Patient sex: M
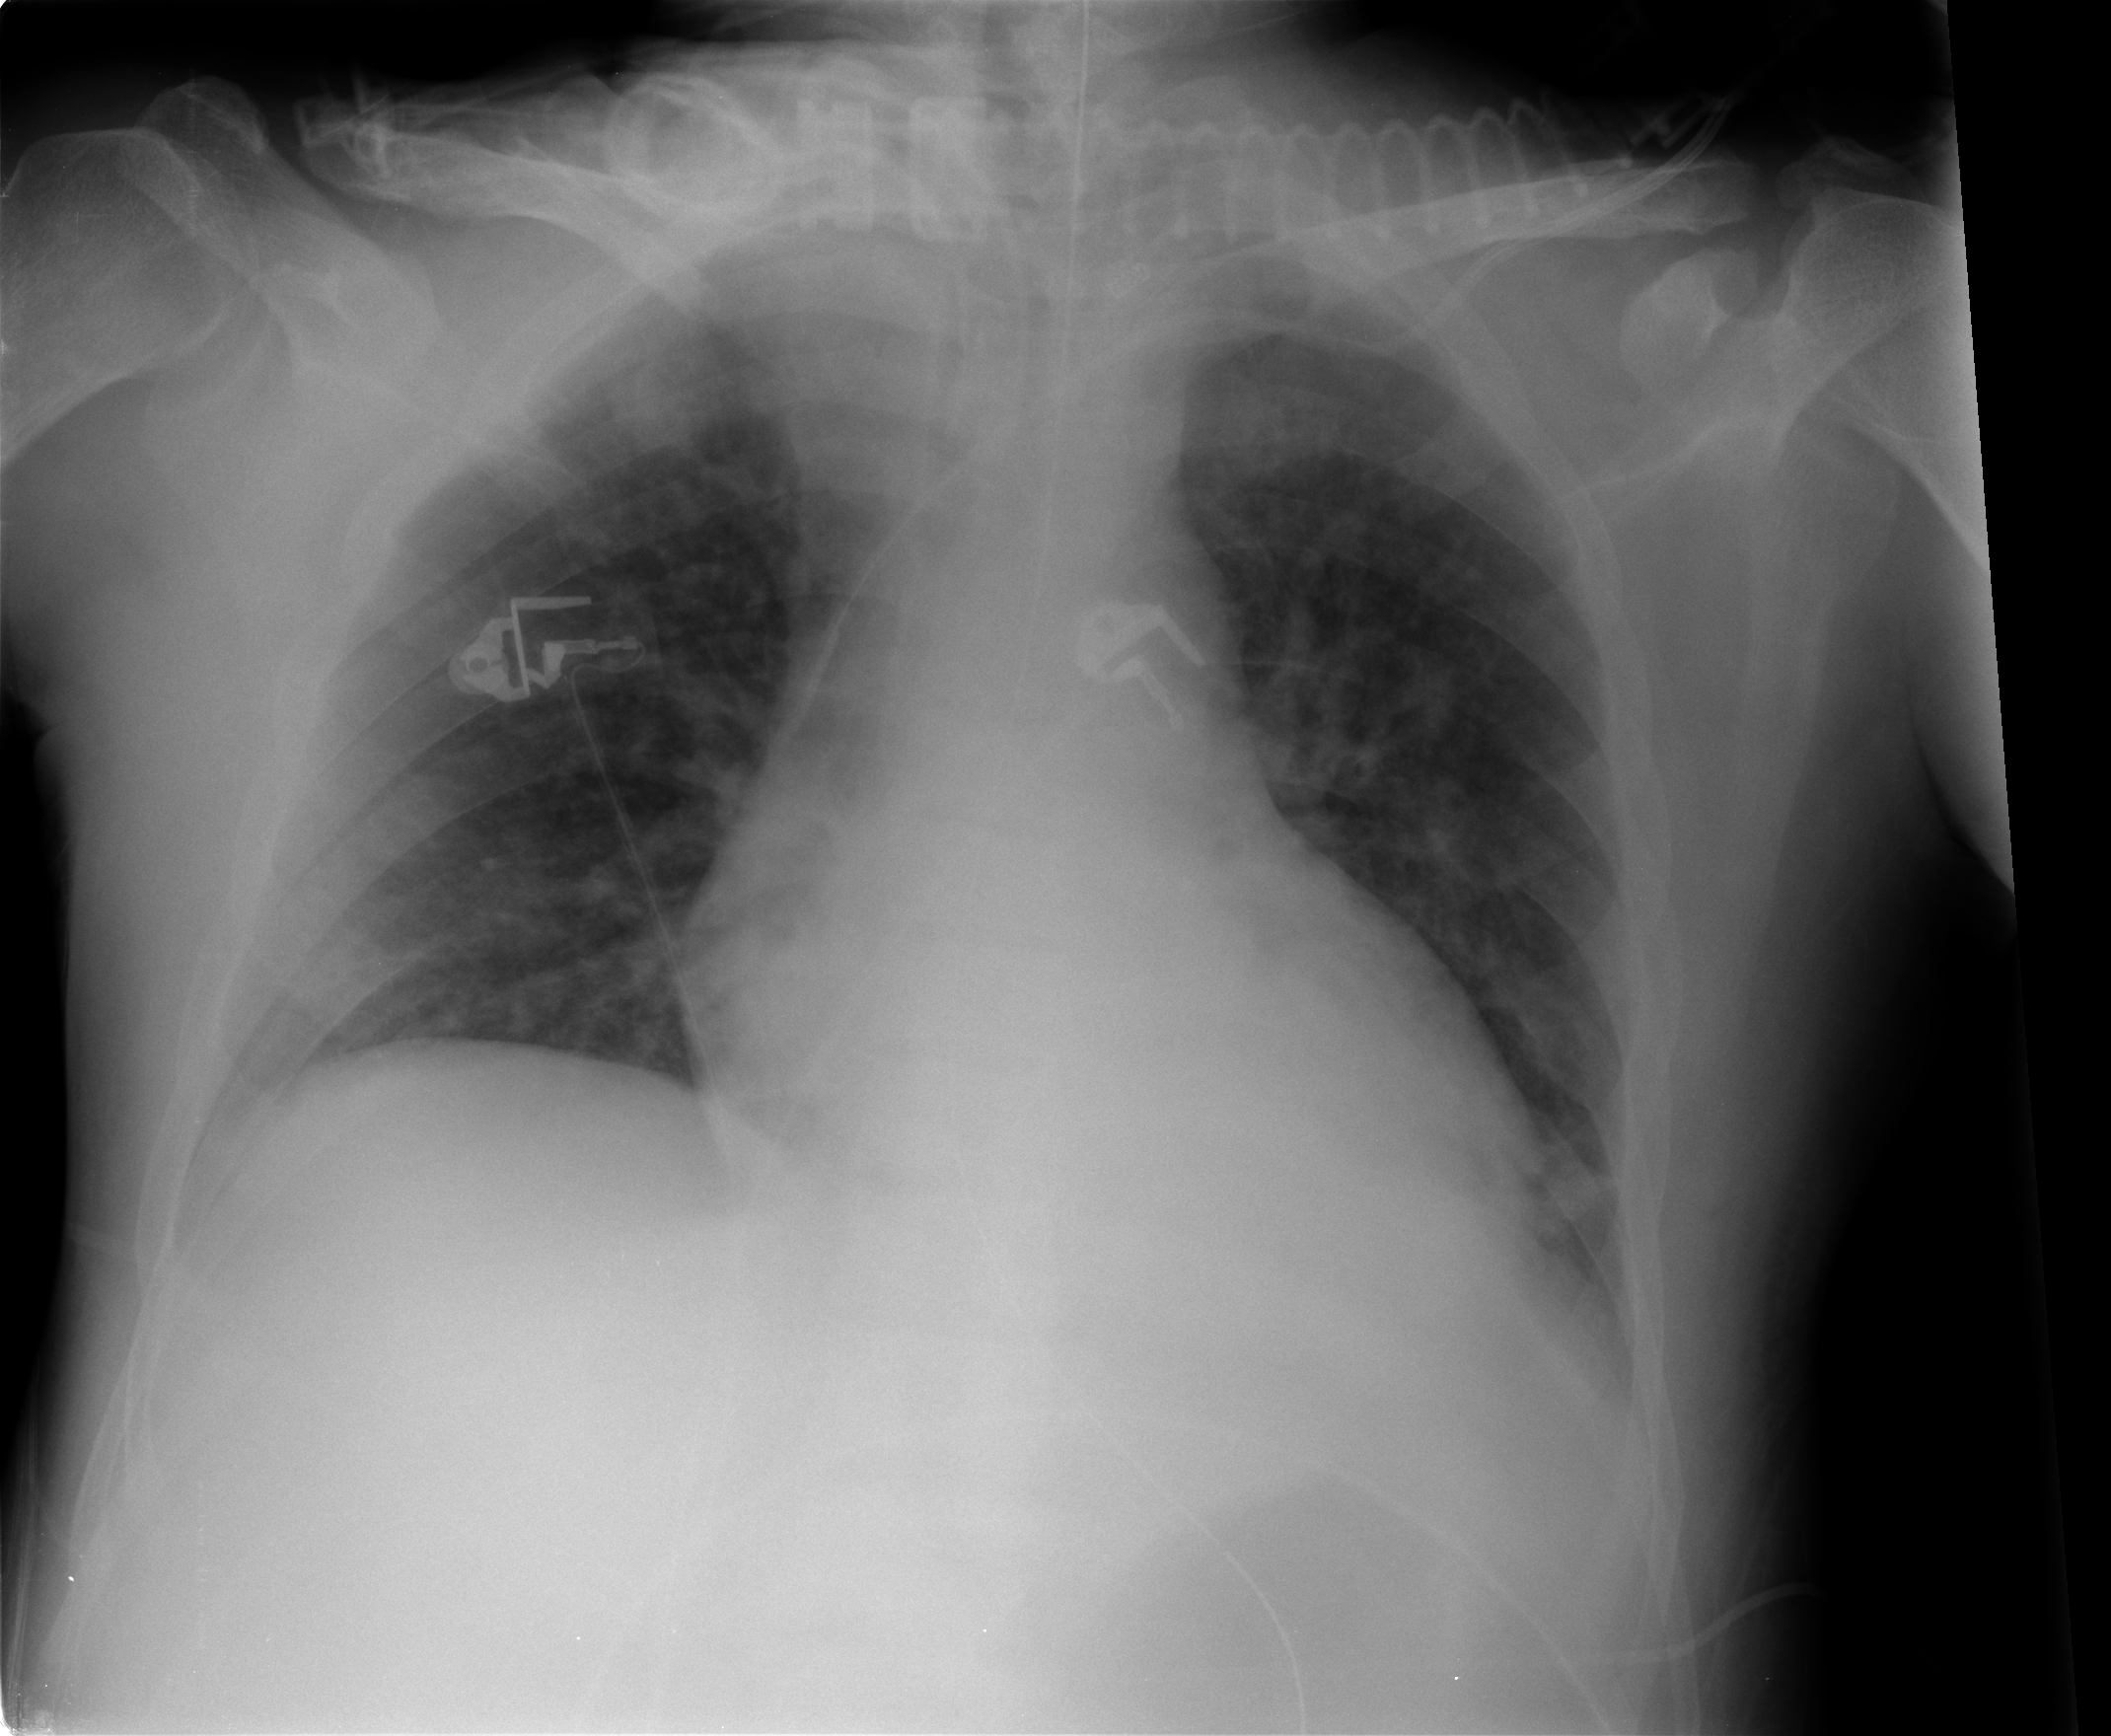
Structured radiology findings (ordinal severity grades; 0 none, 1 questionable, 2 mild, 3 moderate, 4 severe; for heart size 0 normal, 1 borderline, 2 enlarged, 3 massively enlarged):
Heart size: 2
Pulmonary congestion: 1
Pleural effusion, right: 0
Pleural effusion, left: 2
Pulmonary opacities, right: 2
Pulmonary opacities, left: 2
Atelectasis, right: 0
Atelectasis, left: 2